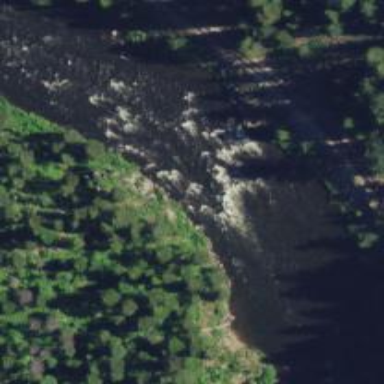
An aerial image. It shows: Scene featuring rapids in waterway.